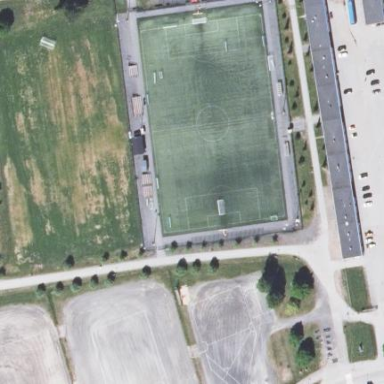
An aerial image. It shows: Soccer pitch for outdoor sports and leisure activities.